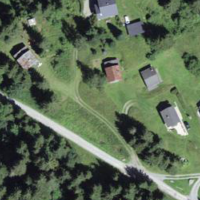
EUNIS habitat code: 43
Species observed at this site:
Silene dioica
Argynnis paphia
Carduus personata